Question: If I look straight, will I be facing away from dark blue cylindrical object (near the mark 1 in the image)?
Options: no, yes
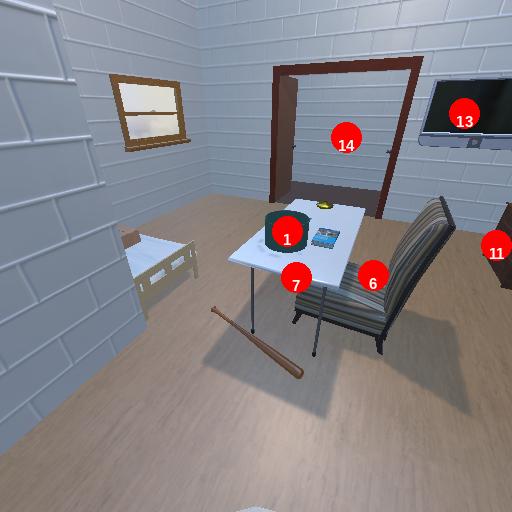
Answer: no